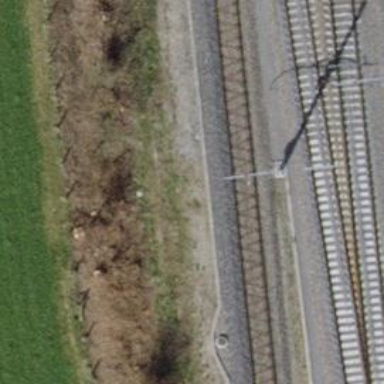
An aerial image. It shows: Single-track railway with electrified contact lines.